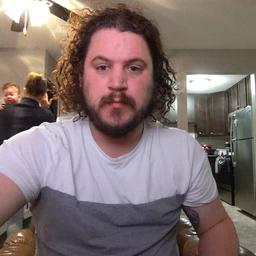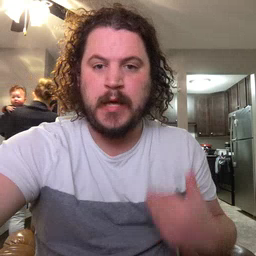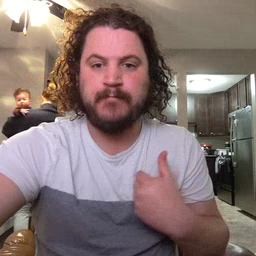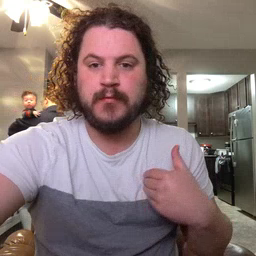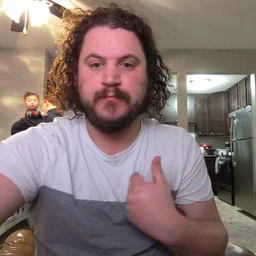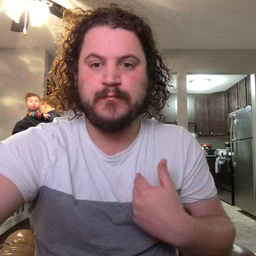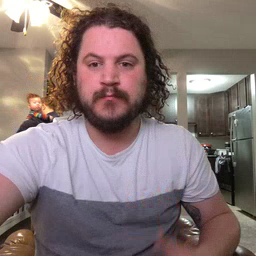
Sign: animal